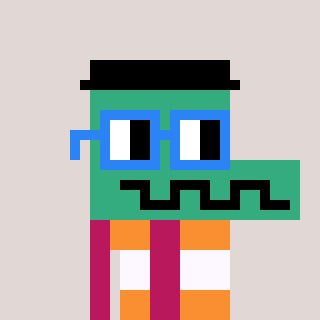
a pixel art character with square blue glasses, a crocodile-shaped head and a darkpink-colored body on a warm background